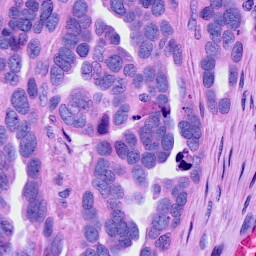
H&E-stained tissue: Ovarian